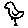
Label: bird